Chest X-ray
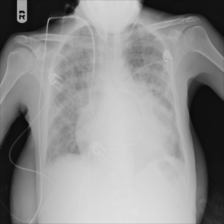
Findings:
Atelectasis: negative
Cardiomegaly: negative
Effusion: negative
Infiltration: positive
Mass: negative
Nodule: negative
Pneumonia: negative
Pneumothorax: negative
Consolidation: negative
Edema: negative
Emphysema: negative
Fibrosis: negative
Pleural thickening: negative
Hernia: negative